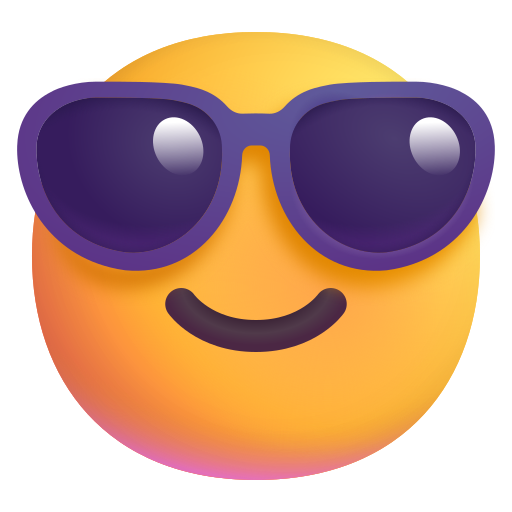
smiling face with sunglasses color